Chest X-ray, AP view. Patient: 37 years old, sex M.
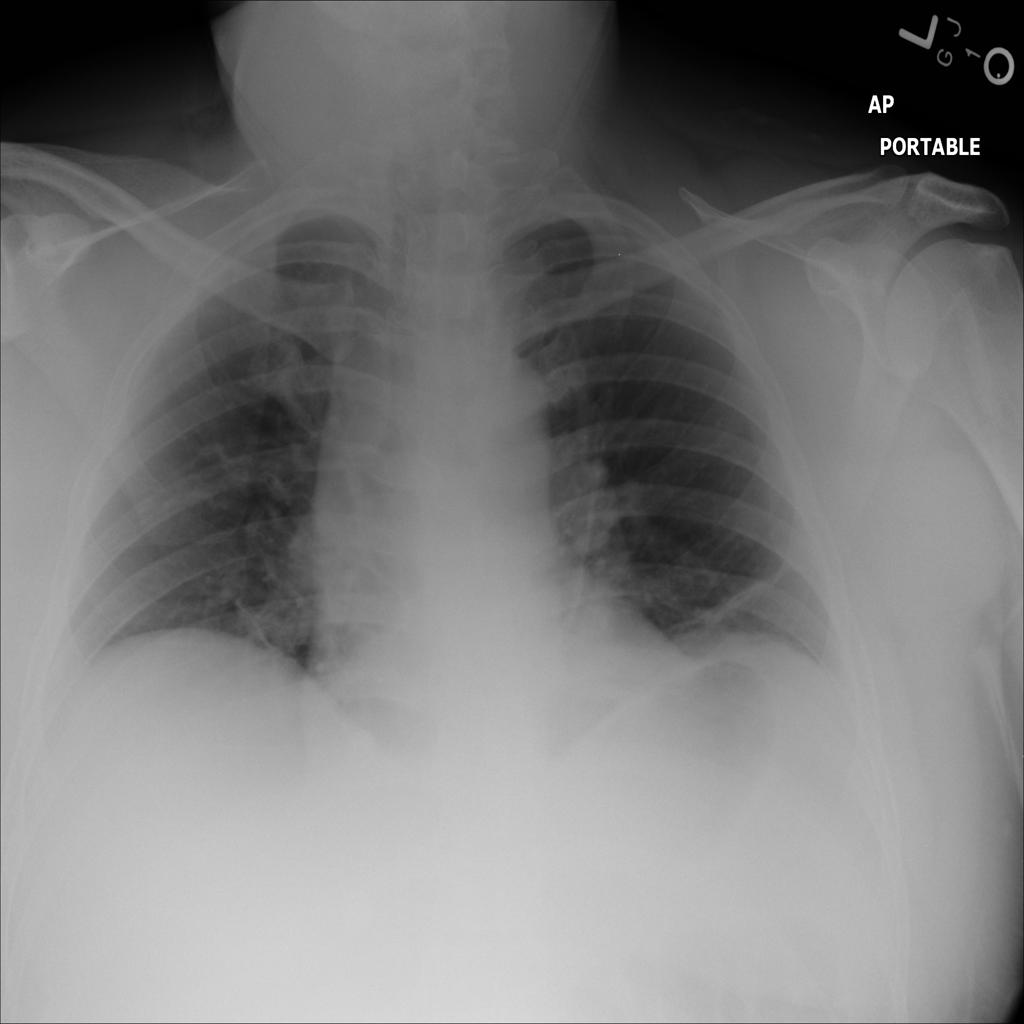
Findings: No Finding